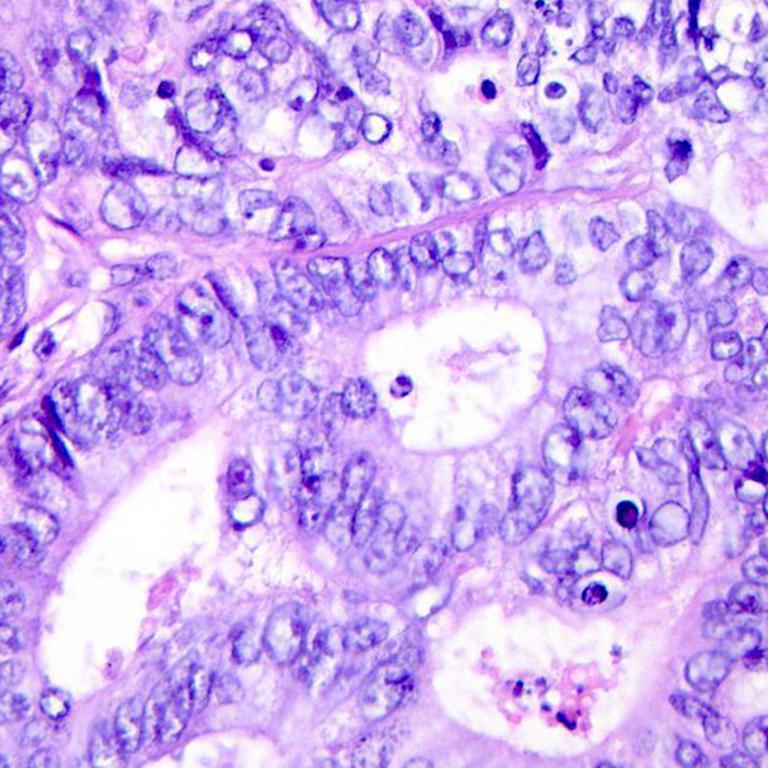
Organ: colon
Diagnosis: adenocarcinomas